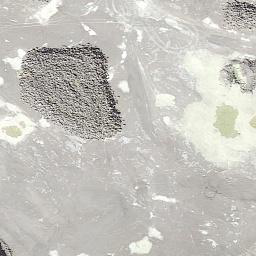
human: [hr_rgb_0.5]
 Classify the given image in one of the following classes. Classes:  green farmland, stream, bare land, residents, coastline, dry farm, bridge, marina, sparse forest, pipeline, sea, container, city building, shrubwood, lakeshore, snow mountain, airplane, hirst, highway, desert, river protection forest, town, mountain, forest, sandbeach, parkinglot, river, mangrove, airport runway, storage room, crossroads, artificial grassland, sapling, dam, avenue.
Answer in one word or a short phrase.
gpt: bare land